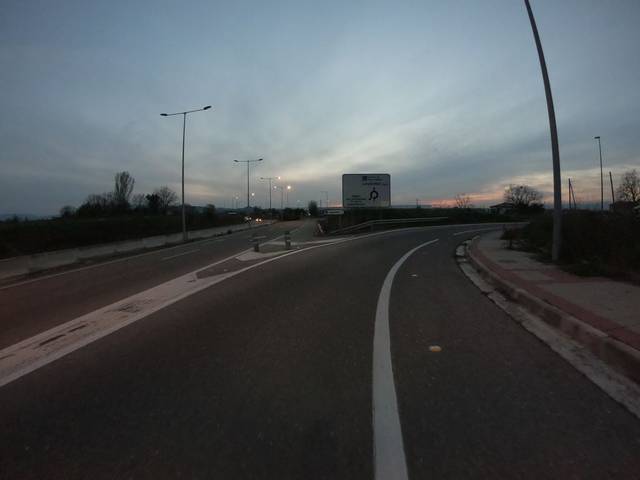
Region: Spain
Coordinates: 42.449, -2.429